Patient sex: M
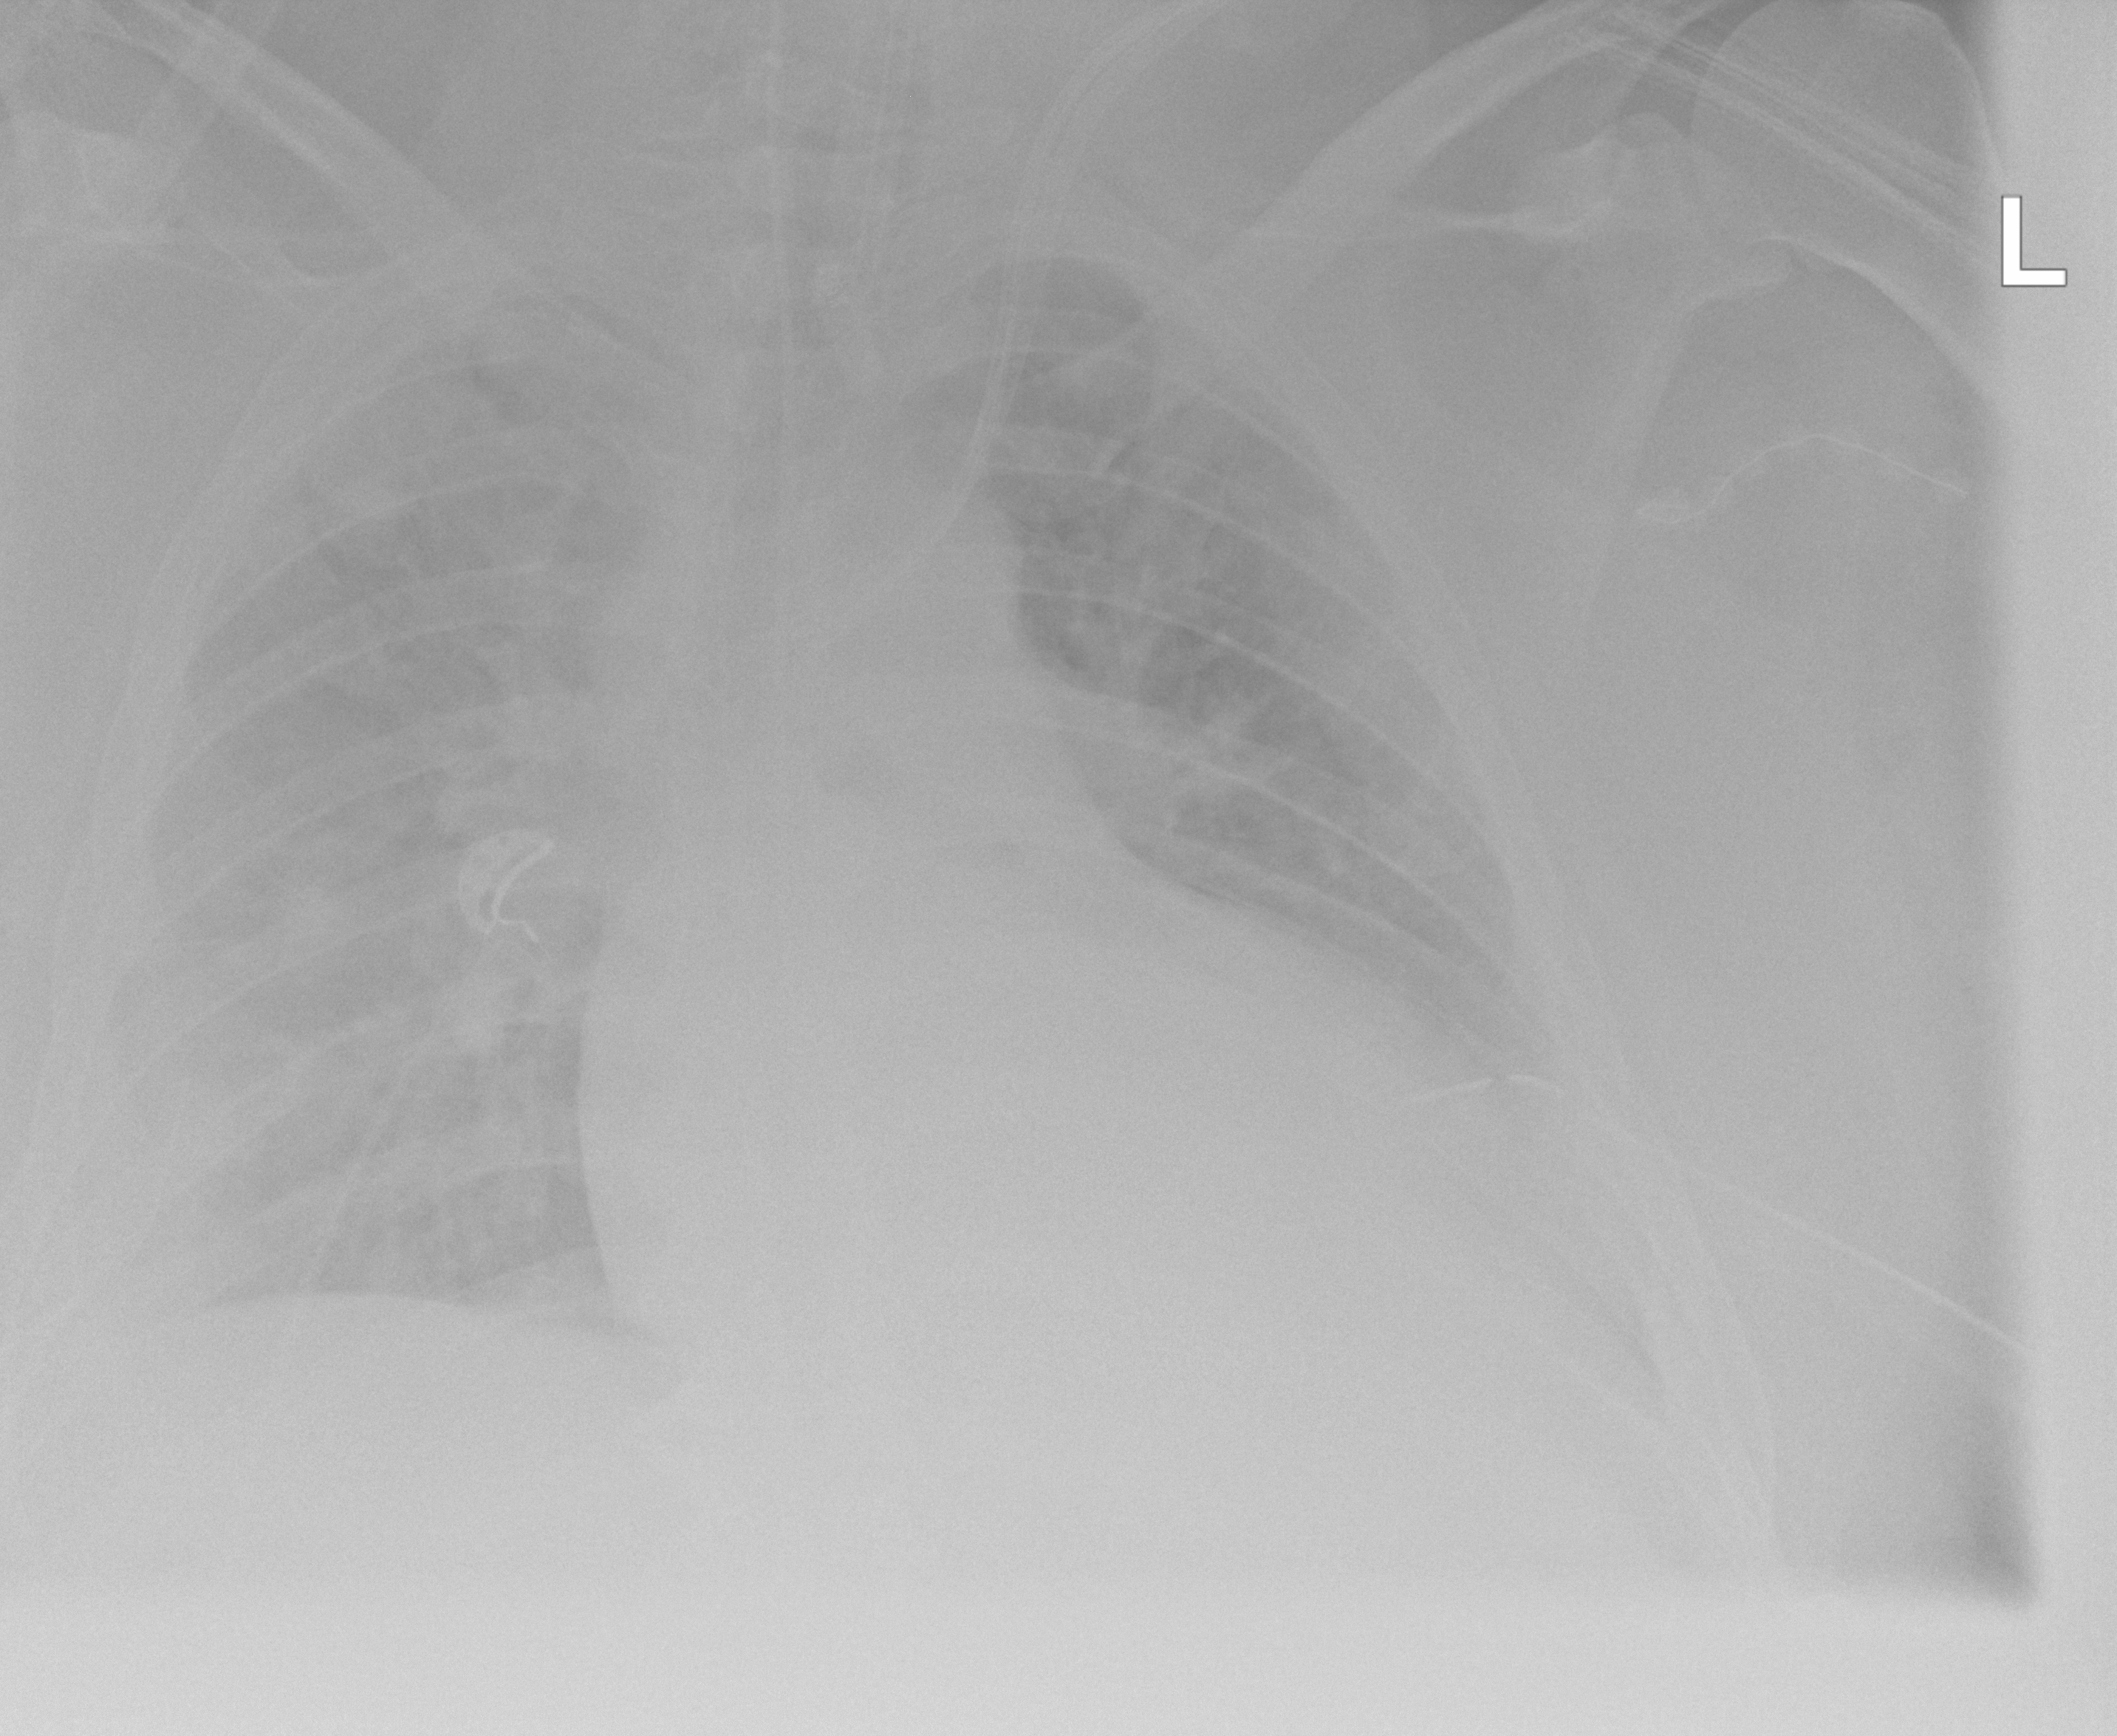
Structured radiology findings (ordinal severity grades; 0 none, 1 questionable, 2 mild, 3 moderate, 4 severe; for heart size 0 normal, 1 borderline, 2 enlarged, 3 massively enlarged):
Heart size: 2
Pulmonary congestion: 2
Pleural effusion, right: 2
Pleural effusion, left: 2
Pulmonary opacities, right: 3
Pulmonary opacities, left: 2
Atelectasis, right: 2
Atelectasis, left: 2